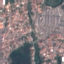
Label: Residential